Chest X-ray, AP view. Patient: 52 years old, sex M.
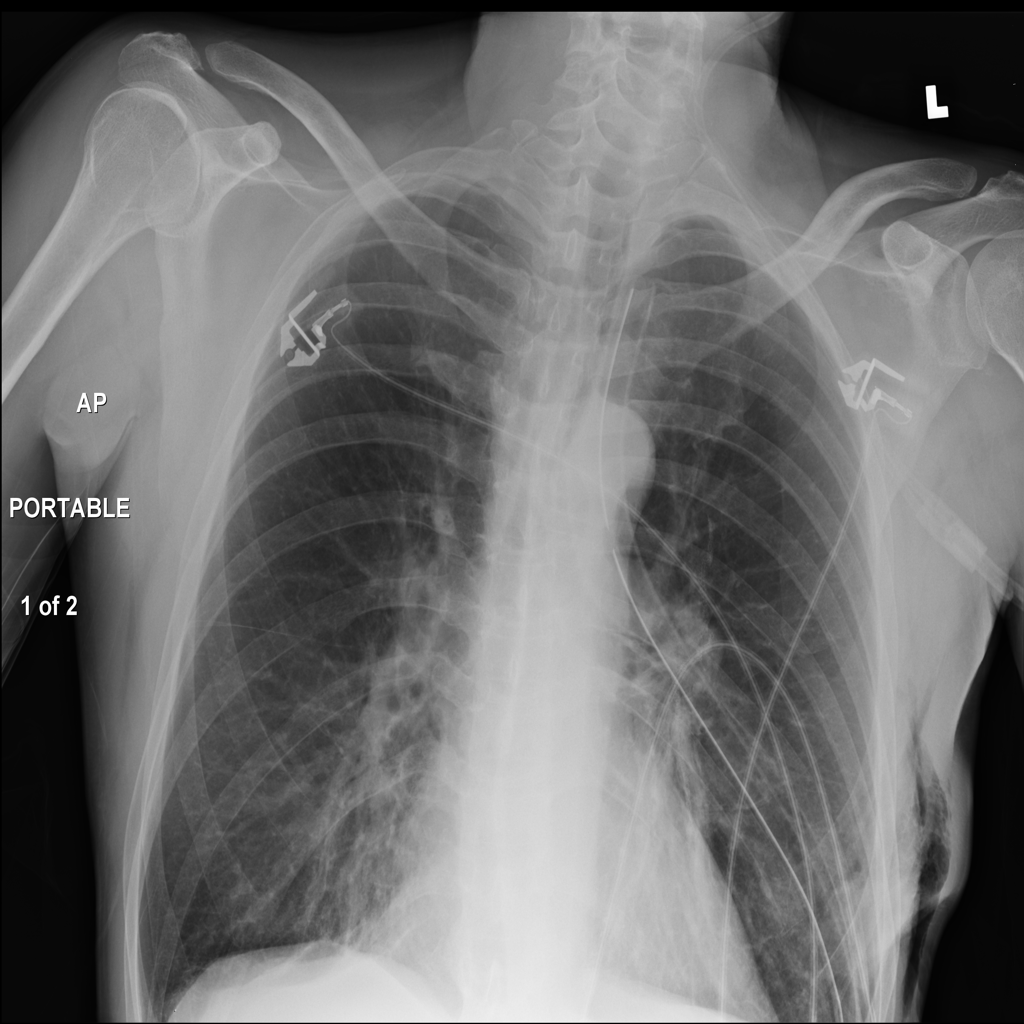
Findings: Emphysema